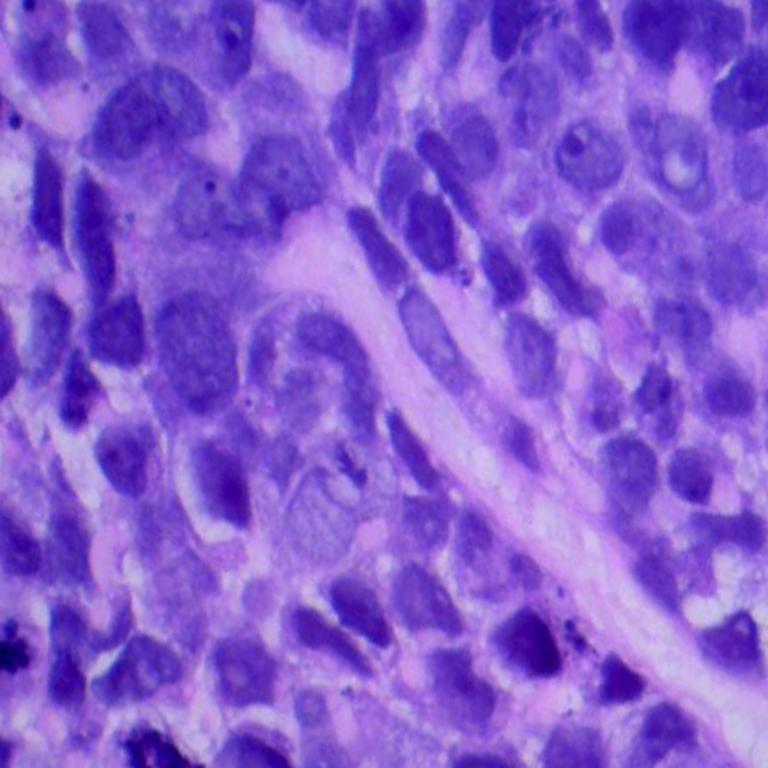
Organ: lung
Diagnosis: squamous carcinomas